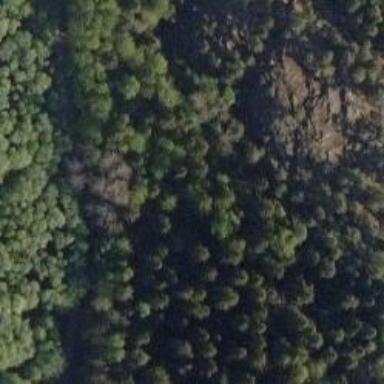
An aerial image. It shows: Cliff in nature.